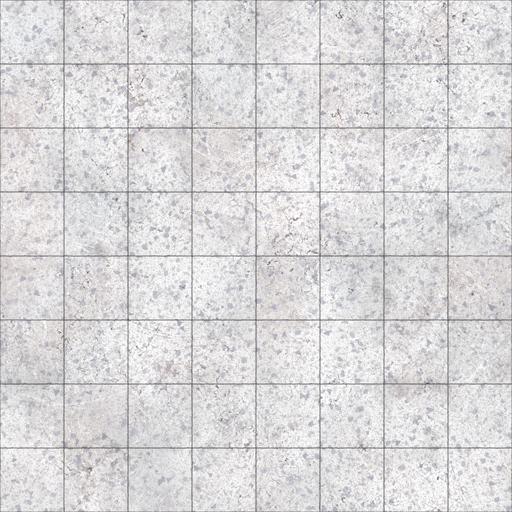
Tags: clean smooth terrazzo tiled tiles white